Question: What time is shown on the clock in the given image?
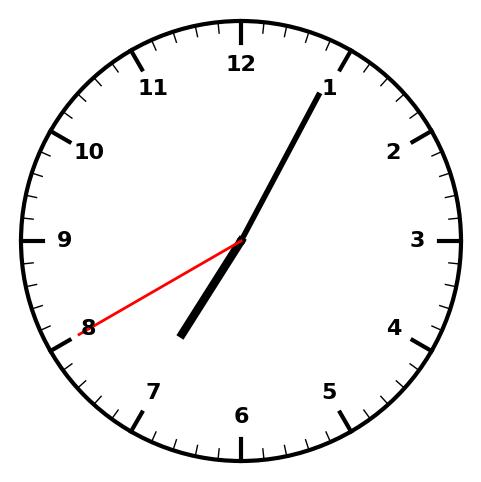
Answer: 07:04:40